Question: I am trying to do some analysis in a data-set (homicide rates in Brazil). Data is simple but I am learning, so not so simple for me anyway... After creating subsets grouping info by year, state and region, I can't still understand how to group these subsets into a bigger one (states by region). I would like to group all the regions on one bigger 'subset' so I can plot the information and instead of having the plot with data being shown by state, having it by region instead. It's probably simple and silly but I wasted a couple of hours googling and trying different codes, nothing works so far.

'''
North <- subset(Homicides, State == 'AM' | State == 'RR'| State == 'AP' | State == 'PA' | State == 'TO' | State == 'RO' | State == 'AC')
Northeast <- subset(Homicides, State == 'MA' | State == 'PI'| State == 'CE' | State == 'RN' | State == 'PE' | State == 'PB' | State == 'SE' | State == 'AL' | State == 'BA')
Midwest <- subset(Homicides, State == 'MT' | State == 'MS'| State == 'GO'| State == 'DF')
Southeast <- subset(Homicides, State == 'SP' | State == 'RJ'| State == 'ES'| State == 'MG')
South <- subset(Homicides, State == 'PR' | State == 'RS'| State == 'SC')
AllRegions <- # How to group them so I can plot correctly?
'''
And for the plot code:
'''
ggplot(Homicides, aes(x = Year, y = TotalRate, group = State, color = State)) + # Where state should be the regions instead
geom_line() +
geom_point(size = 1) +
ggtitle("Total Homicides") +
theme_hc() +
scale_colour_hc()
'''
How the dataset file looks like (for understanding)
'''
State Year TotalRate FirearmsRate
1 AC 1979 34 13
2 AC 1980 26 12
3 AC 1981 28 8
4 AC 1982 41 18
5 AC 1983 33 12
6 AC 1984 36 13
'''
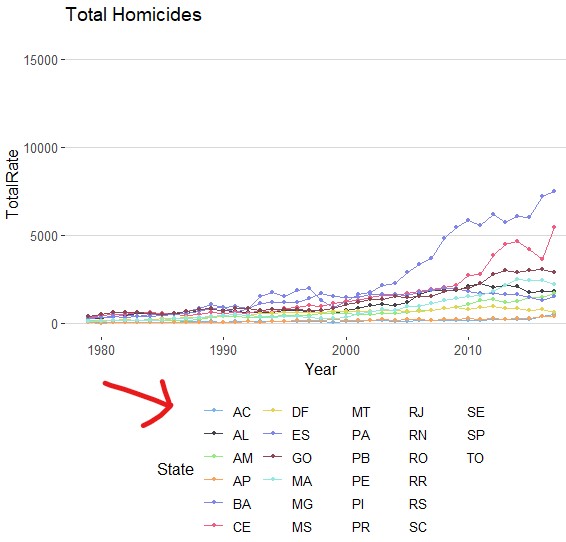
Answer: As @Giovanni noted summarizing the data by region is key here. This is what I would consider a quintessential problem to solve using the 'dplyr' package, part of the 'tidyverse'
The sample data you provided didn't have all the components needed to answer the question so I changed it to include more than one state and to have the same years for each of those states:
'''
df <- read.table(header = TRUE, text ="
State Year TotalRate FirearmsRate
AC 1979 34 13
AM 1980 26 12
MA 1979 28 8
PI 1980 41 18
MT 1979 33 12
MS 1980 36 13")
'''
I then applied your criteria on a new column:
'''
df_summary <- df %>%
mutate(region = case_when(
State == 'AM' | State == "AC" ~ "North",
State == "MA" | State == "PI" ~ "Northeast",
State == "MT" | State == "MS" ~ "Midwest")) %>%
group_by(region, Year) %>%
summarize(average_rate = mean(TotalRate))
# which looks like this
# A tibble: 6 x 3
# Groups: region [3]
region Year average_rate
<chr> <int> <dbl>
1 Midwest 1979 33
2 Midwest 1980 36
3 North 1979 34
4 North 1980 26
5 Northeast 1979 28
6 Northeast 1980 41
'''
You can then use this in your 'ggplot' (I didn't use your theme elements because I'm not sure where they came from:
'''
ggplot(df_summary, aes(x = Year, y = average_rate, color = region)) +
geom_line() +
geom_point(size = 1) +
ggtitle("Total Homicides")
'''
<URL>